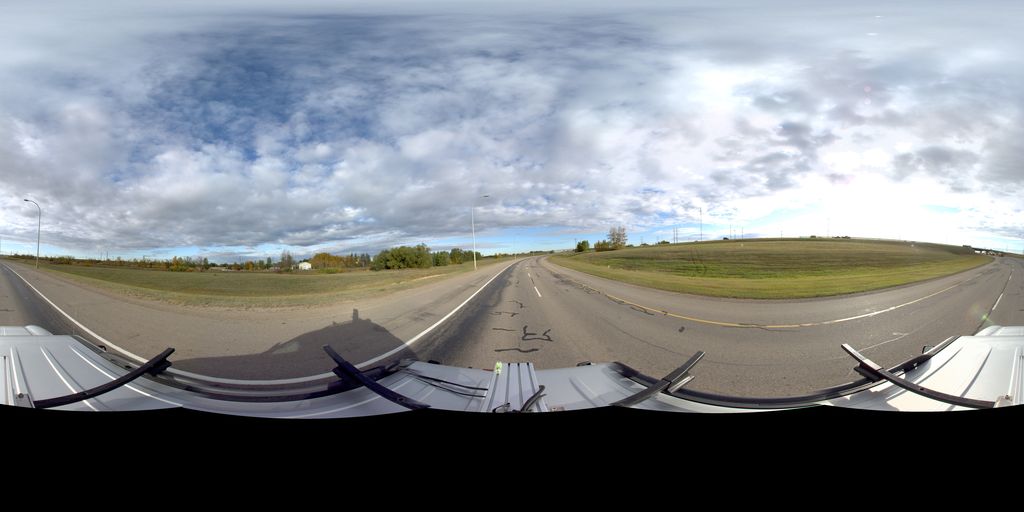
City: edmonton